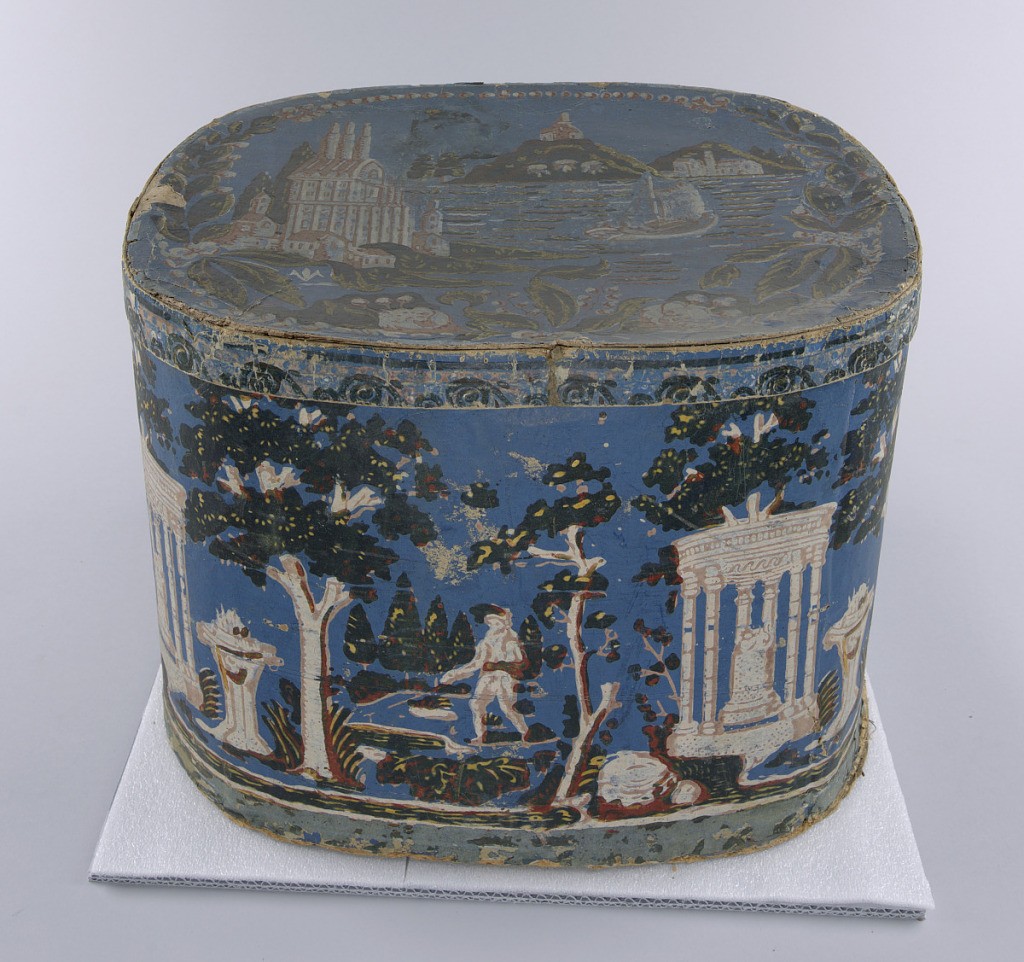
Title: Bandbox
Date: ca. 1830
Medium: Block-printed on handmade paper, pasteboard support
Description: Blue field, with printing in brown, green, pink and white. Tempietto with setting of trees and one figure. Cover has castle on top of a mountain rising from a lake.